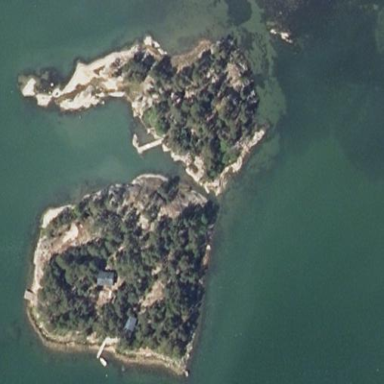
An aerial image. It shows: Island with natural coastline.